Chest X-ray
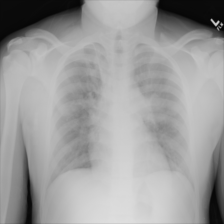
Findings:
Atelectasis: negative
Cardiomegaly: negative
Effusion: negative
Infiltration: negative
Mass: negative
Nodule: negative
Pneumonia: negative
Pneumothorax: negative
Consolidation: positive
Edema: negative
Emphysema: negative
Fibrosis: negative
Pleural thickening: negative
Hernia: negative